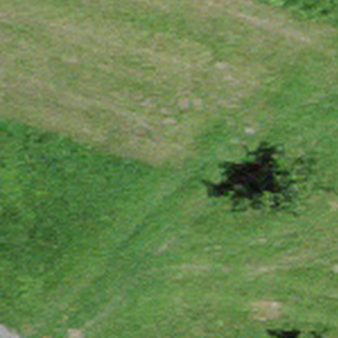
Label: other